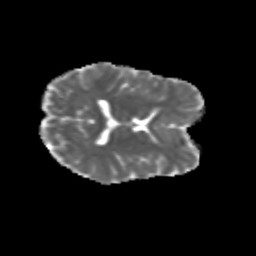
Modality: MD
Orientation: axial
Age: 28
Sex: female
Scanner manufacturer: siemens
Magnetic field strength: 3 T
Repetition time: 3.5 s
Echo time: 0.113 s